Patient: sex F, age 37
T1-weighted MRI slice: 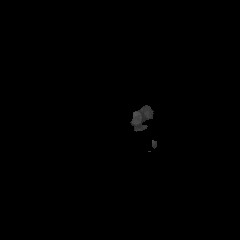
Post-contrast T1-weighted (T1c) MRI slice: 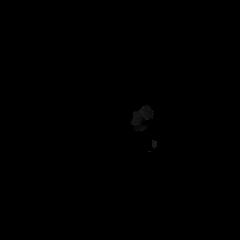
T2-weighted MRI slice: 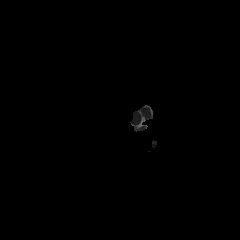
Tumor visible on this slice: no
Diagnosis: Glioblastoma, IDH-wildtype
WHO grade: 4